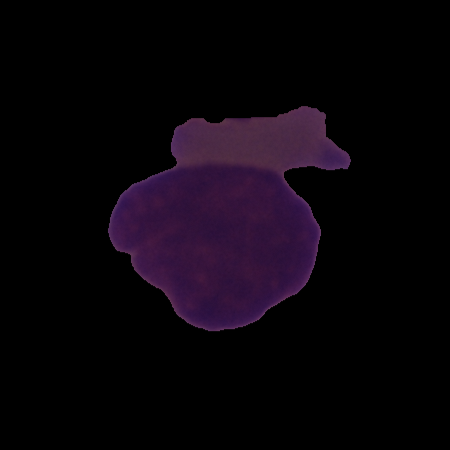
Label: cancer